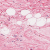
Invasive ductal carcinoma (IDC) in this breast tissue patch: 0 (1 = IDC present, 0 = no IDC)